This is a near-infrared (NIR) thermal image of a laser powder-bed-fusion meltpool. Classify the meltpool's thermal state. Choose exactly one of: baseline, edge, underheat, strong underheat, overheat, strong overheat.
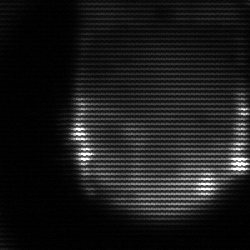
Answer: edge